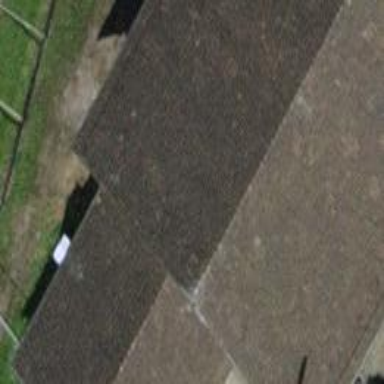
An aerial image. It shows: Shed.